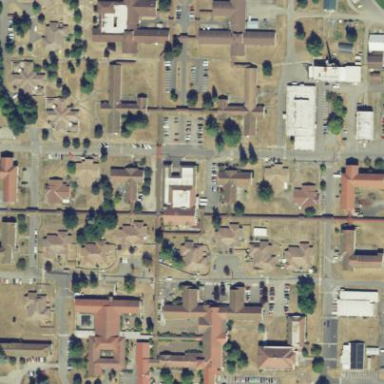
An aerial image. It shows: Nursing home.